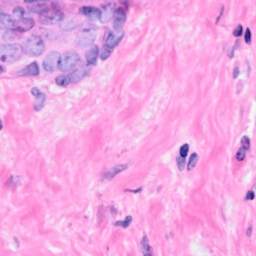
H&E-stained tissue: Breast